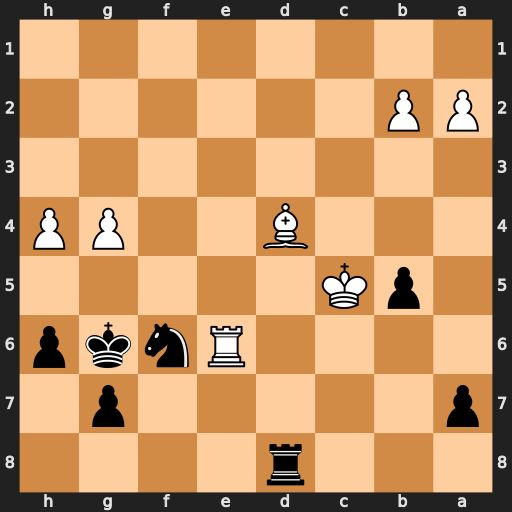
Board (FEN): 3r4/p5p1/4Rnkp/1pK5/3B2PP/8/PP6/8
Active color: b
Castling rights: -
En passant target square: -
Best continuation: Rd5+ Kc6 Rxd4